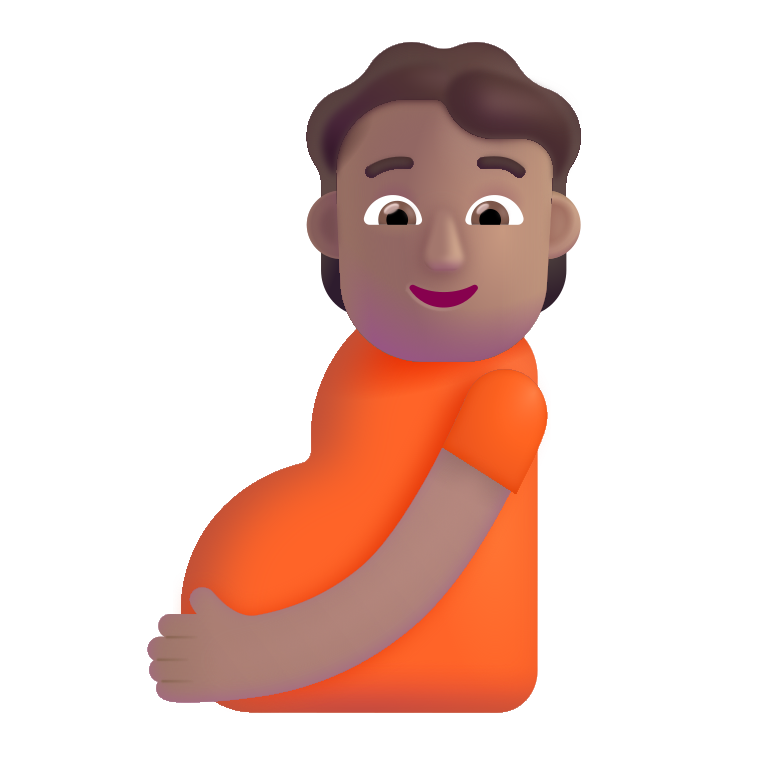
pregnant person color